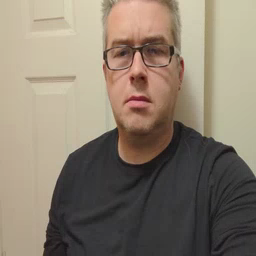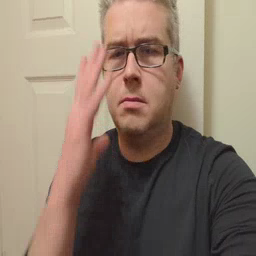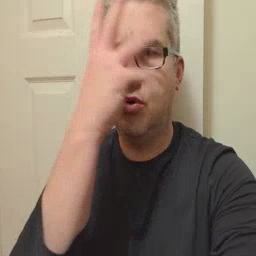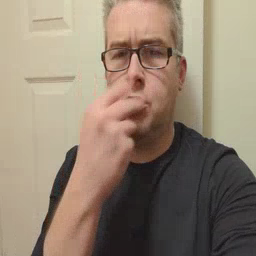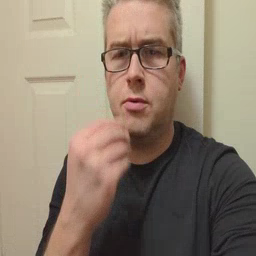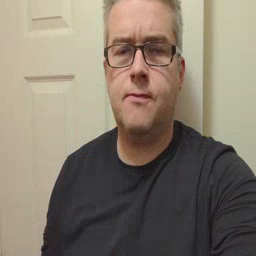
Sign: pretty